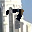
Label: 7